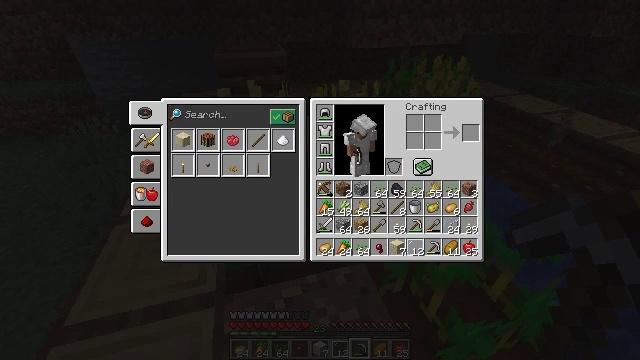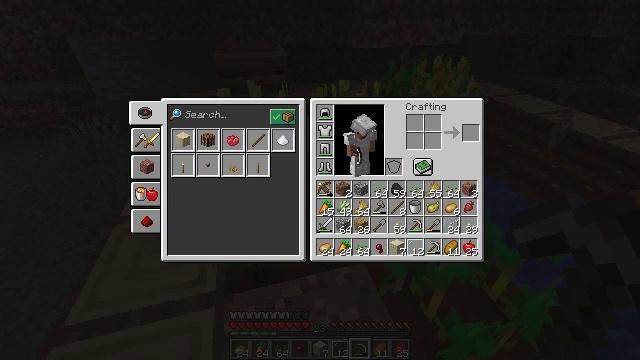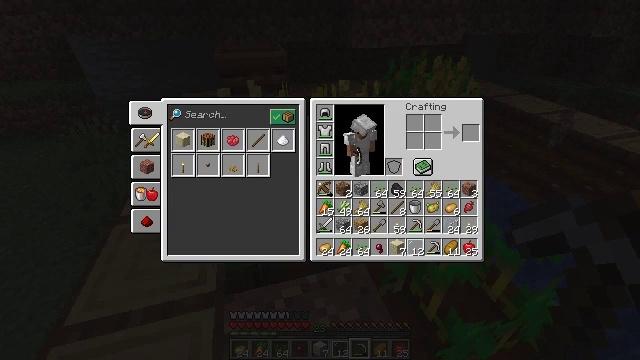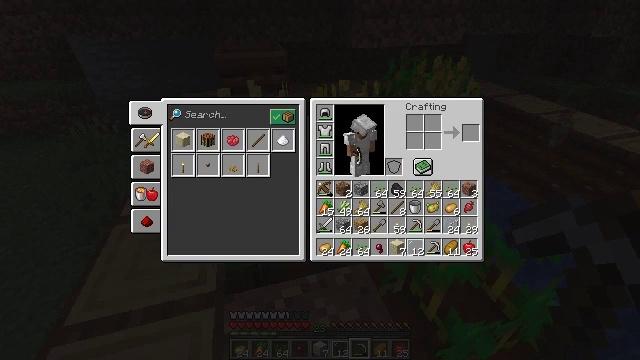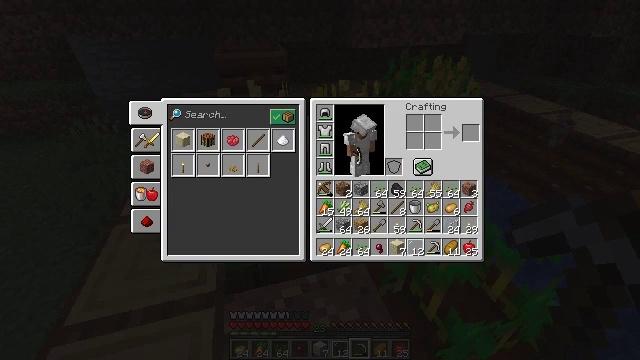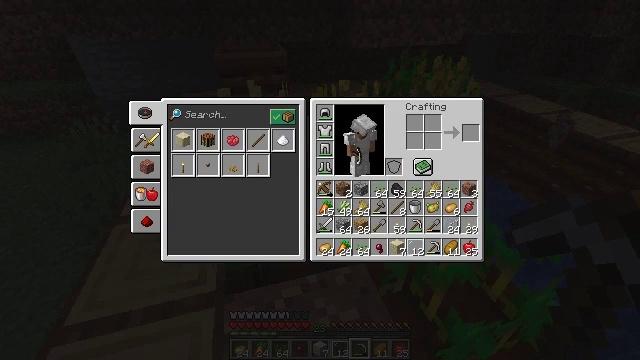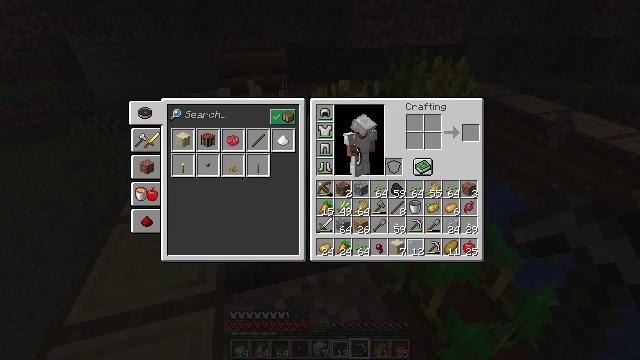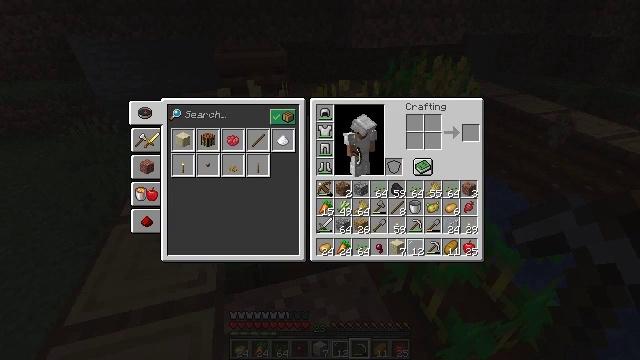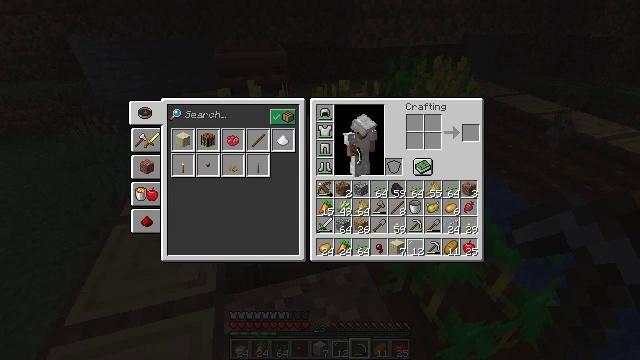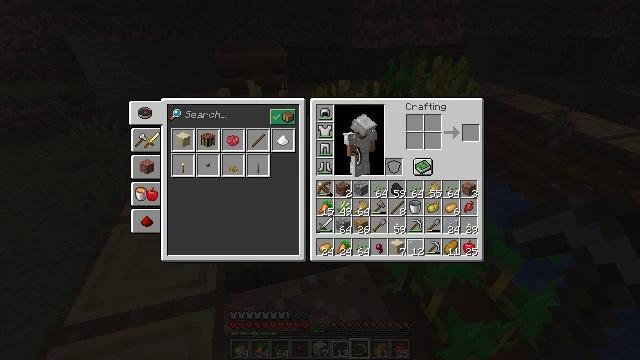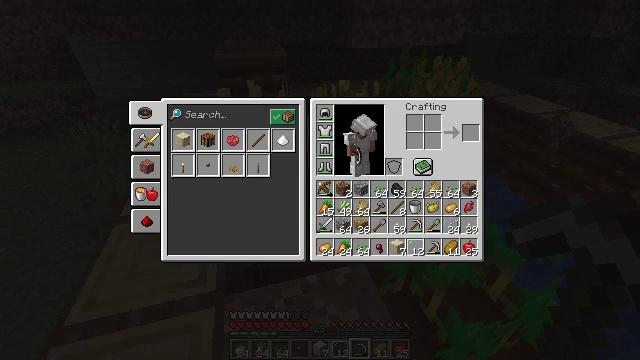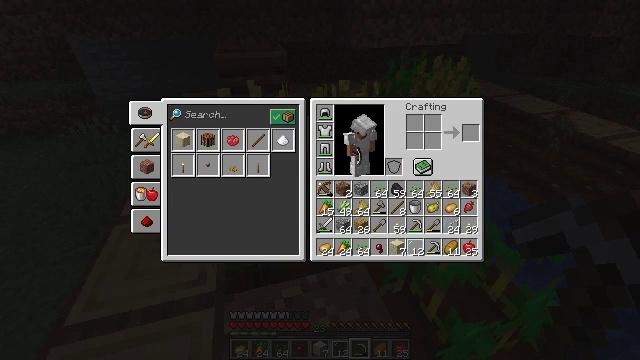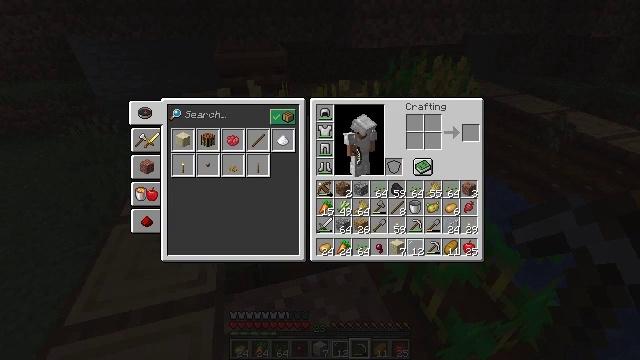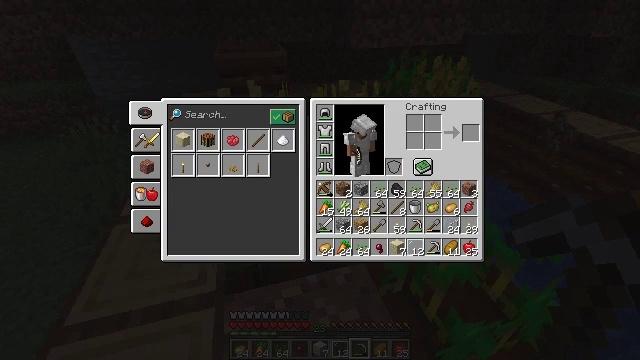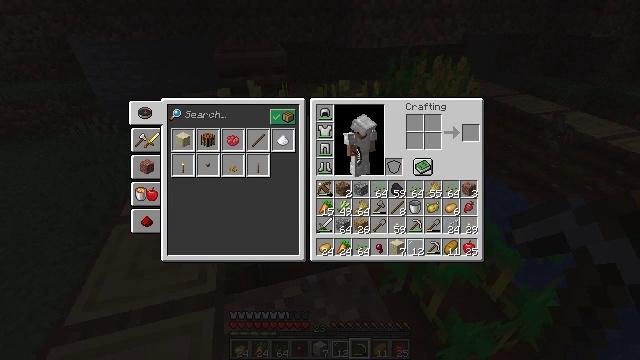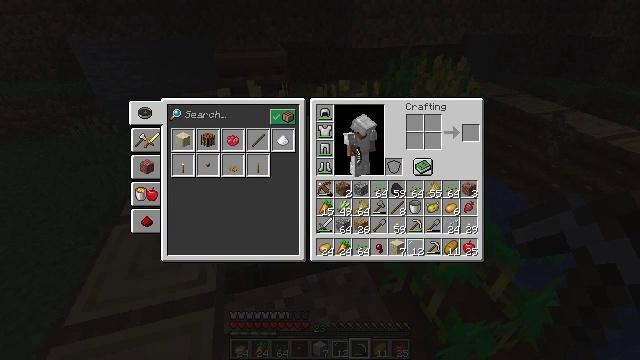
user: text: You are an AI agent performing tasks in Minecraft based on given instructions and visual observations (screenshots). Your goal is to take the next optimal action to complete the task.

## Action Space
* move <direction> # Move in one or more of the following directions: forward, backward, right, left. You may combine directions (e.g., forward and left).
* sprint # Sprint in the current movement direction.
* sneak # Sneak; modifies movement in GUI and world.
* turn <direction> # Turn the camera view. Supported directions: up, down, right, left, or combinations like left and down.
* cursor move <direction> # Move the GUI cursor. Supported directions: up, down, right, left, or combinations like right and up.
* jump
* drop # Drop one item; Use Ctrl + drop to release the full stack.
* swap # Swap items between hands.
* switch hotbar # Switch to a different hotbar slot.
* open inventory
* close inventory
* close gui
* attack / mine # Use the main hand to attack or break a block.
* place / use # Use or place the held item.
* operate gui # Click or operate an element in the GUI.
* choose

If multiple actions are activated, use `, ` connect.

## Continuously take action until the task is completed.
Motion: motion action
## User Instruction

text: Remove a poisonous potato from the inventory.
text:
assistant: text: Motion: no_op
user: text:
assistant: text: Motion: no_op
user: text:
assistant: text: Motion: no_op
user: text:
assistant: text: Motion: no_op
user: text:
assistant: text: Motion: no_op
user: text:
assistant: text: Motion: no_op
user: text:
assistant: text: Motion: no_op
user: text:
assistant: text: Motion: no_op
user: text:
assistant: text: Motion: no_op
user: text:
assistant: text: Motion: no_op
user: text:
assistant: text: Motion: no_op
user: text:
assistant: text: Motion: no_op
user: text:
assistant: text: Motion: no_op
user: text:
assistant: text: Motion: no_op
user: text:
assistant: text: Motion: no_op
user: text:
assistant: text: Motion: no_op
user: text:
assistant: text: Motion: no_op
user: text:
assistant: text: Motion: no_op
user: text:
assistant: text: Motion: no_op
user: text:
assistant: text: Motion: no_op
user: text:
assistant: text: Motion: no_op
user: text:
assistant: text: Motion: no_op
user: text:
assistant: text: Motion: no_op
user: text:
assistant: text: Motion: no_op
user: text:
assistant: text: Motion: no_op
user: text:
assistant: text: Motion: no_op
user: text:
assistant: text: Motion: no_op
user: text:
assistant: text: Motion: no_op
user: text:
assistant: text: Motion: no_op
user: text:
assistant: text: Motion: no_op